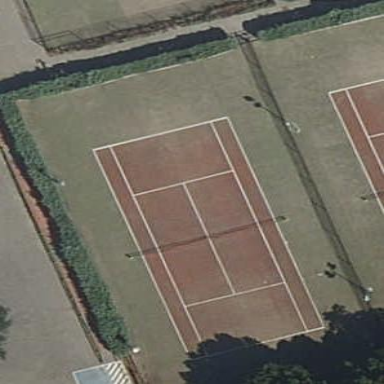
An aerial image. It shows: Tennis court on the leisure land pitch.